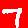
Digit: 7